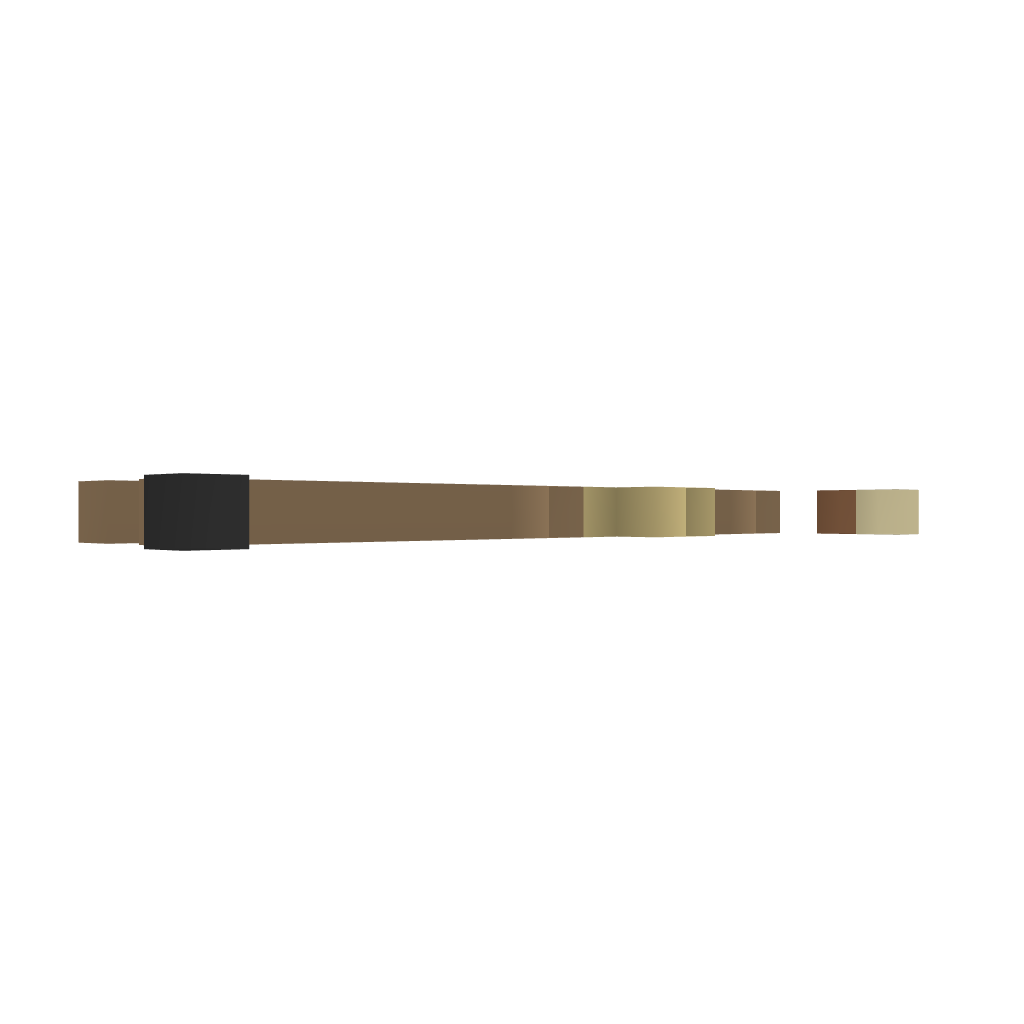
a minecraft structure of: Japanese style? Fishing hut